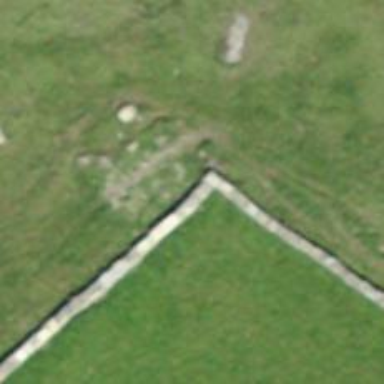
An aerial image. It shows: Wall barrier.